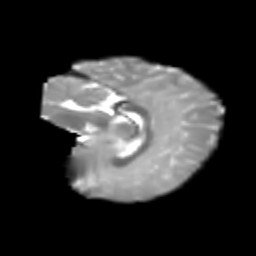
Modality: T2w
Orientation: sagittal
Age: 7
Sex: female
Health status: healthy